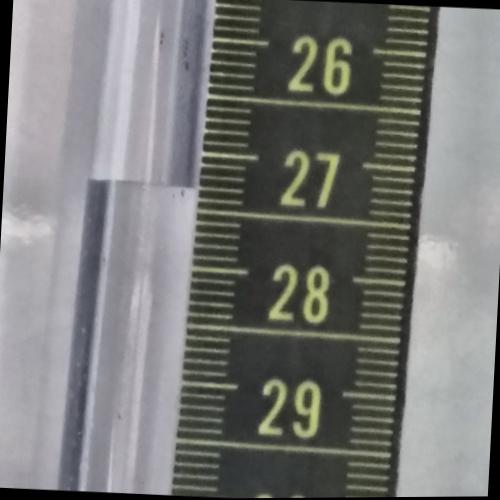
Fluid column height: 27.3 cm